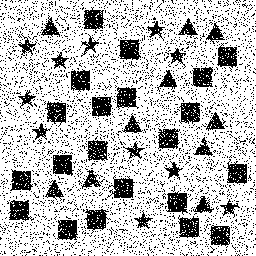
Squares: 21
Triangles: 10
Stars: 11
Total shapes: 42